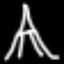
Label: The Eiffel Tower